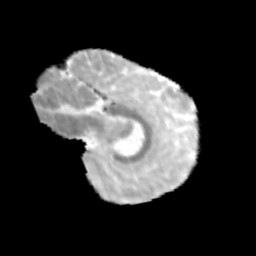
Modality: MD
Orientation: sagittal
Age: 10
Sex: male
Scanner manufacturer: siemens
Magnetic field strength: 3 T
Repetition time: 3.8 s
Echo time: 0.07 s